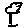
Label: tree